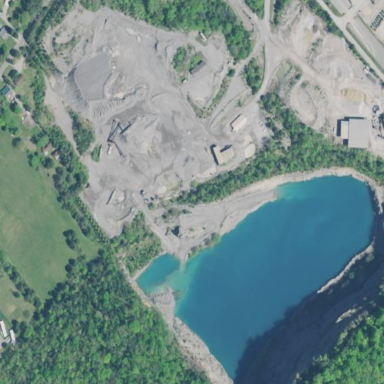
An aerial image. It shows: Quarry area.